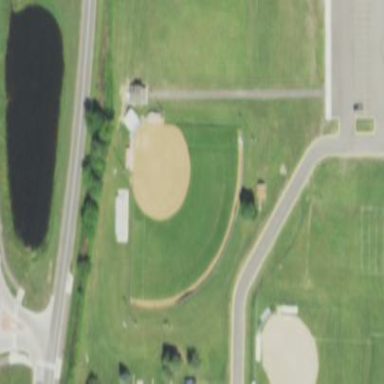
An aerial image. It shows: Baseball pitch for leisure land activities.